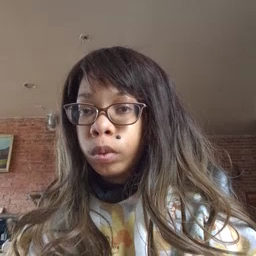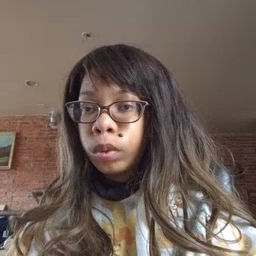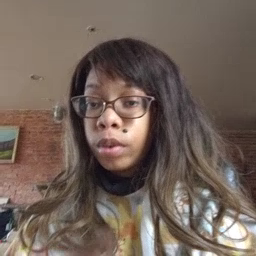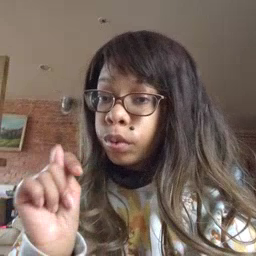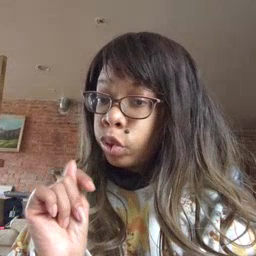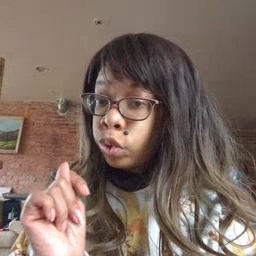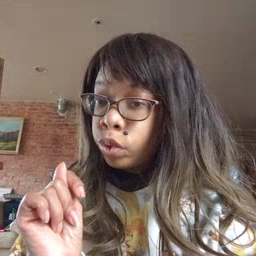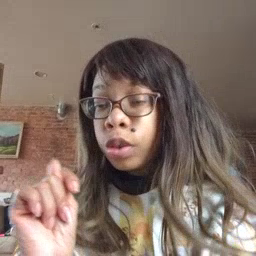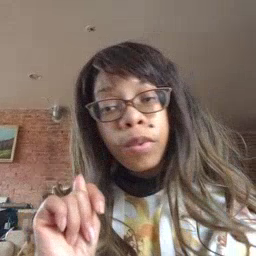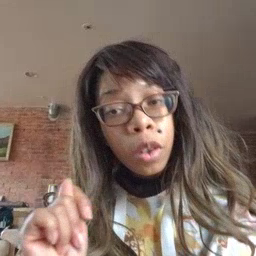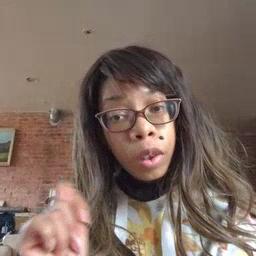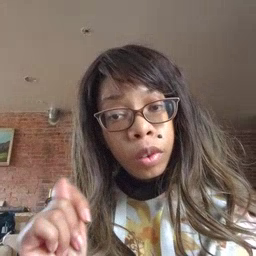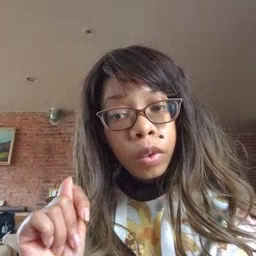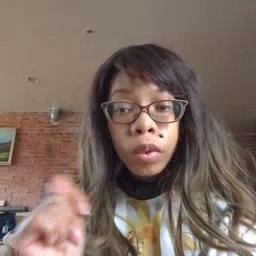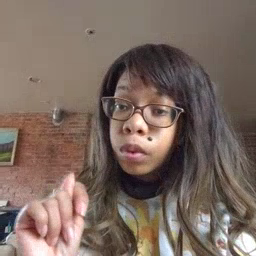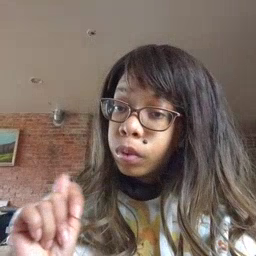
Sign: potty